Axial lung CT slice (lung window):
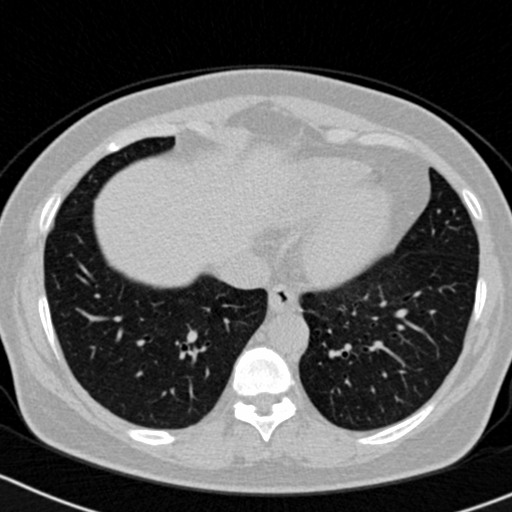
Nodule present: no